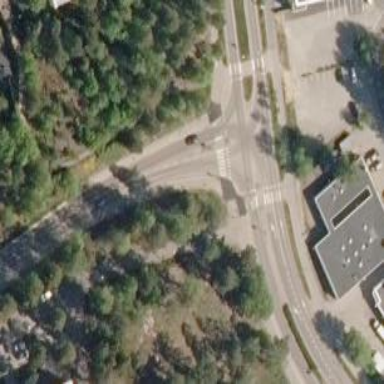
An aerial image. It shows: Marked road crossing with pedestrian island.